Question: I am having problem on 'laravel' - Voyager admin panel package installation command. When I put this command 'php artisan voyager:install' a notification show on terminal:
> [Symfony\Component\Console\Exception\CommandNotFoundException]
There are no commands defined in the "storage" namespace.
After this 'php artisan serve'command I found my admin panel but its show a problem, following screen are showing after submitting log in by default password.

<URL>
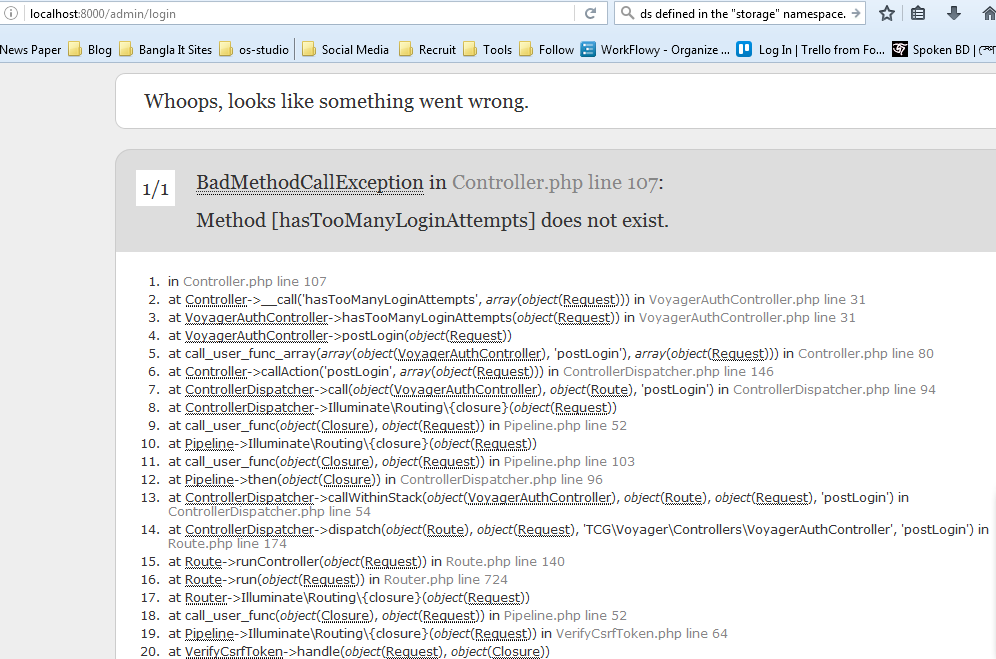
Answer: Try using this instead of 'php artisan voyager:install':
1. composer.phar dump-autoload
2. php artisan db:seed
This may help you.
Dont forget to add
'''
TCG\Voyager\VoyagerServiceProvider::class,
Intervention\Image\ImageServiceProvider::class,
'''
into your 'config/app.php' file in the 'providers' => [ array